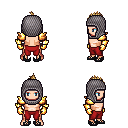
a pixel art fantasy rpg character, male body template, human, light skin, gold arm armor, red pants, blonde mohawk hairstyle, chain hood, gold gloves, ghillies, four views (front, back, left, right), 2x2 character sprite sheet, small pixel art, hard edges, no anti-aliasing